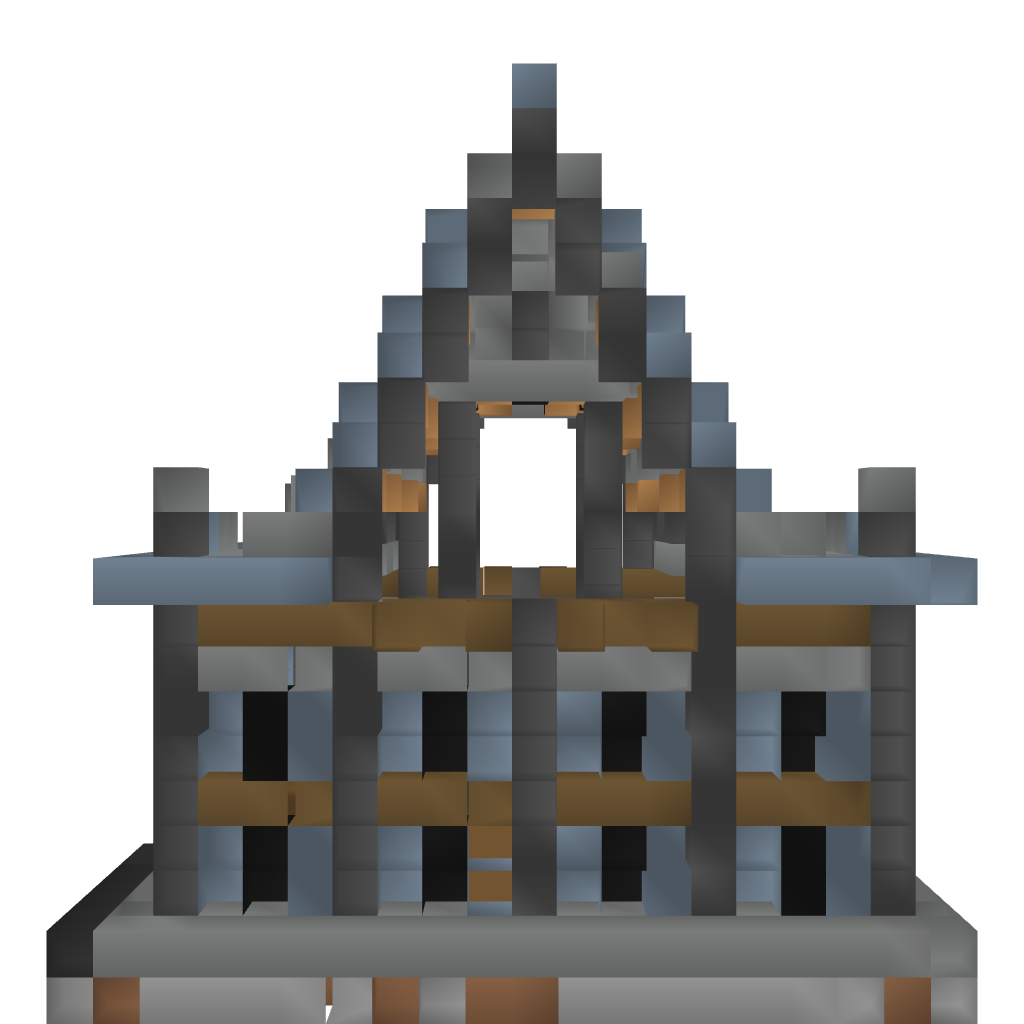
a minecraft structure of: Gigaspark Spawn